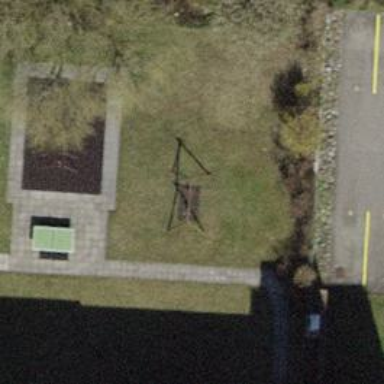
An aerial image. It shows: Playground featuring swings.